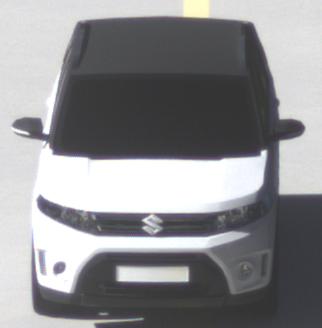
Make: Suzuki
Model: Vitara 1.6
Detailed model: Vitara (LY)
Model produced from: 2015/04
Model produced until: 2018/08
Doors: 5
Color: white
Road condition: dry road
Daytime: morning or afternoon
Contrast: high contrast